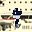
Label: 9